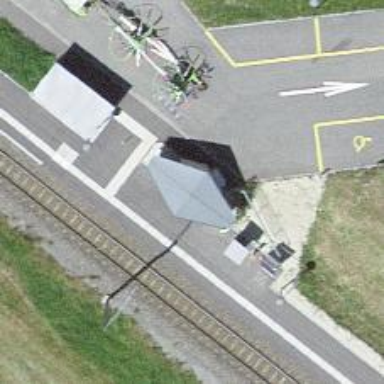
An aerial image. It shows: Public transport halt at railway.